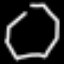
Label: octagon